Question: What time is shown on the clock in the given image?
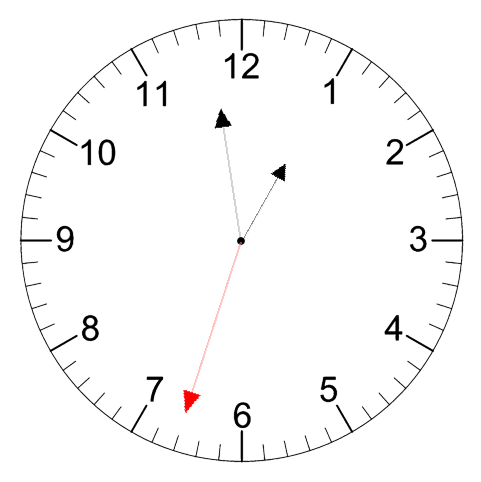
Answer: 12:58:33